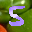
Label: 5